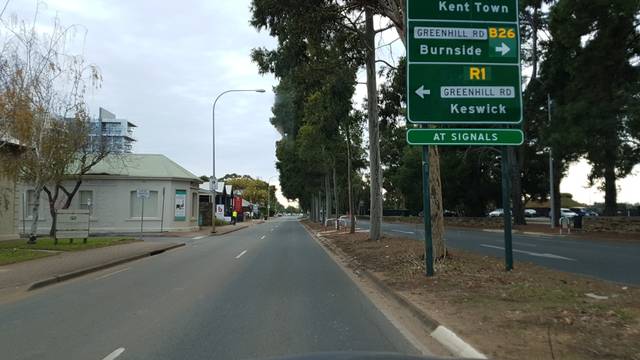
Region: Australia
Coordinates: -34.943, 138.625